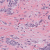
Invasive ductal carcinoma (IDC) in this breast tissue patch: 1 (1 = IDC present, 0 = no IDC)